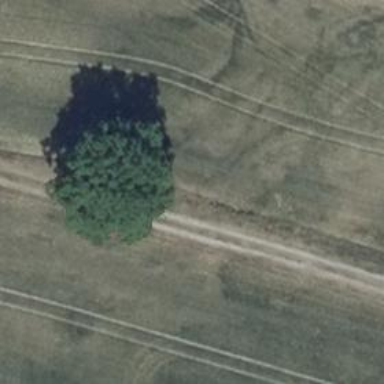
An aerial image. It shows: Hunting stand.